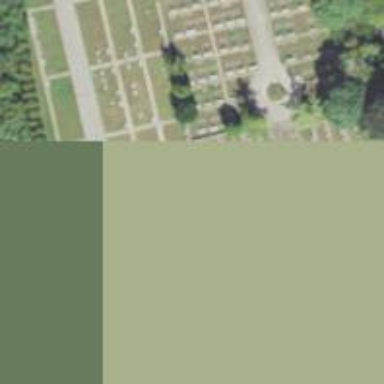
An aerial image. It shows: Private cemetery with the landuse designated as cemetery.